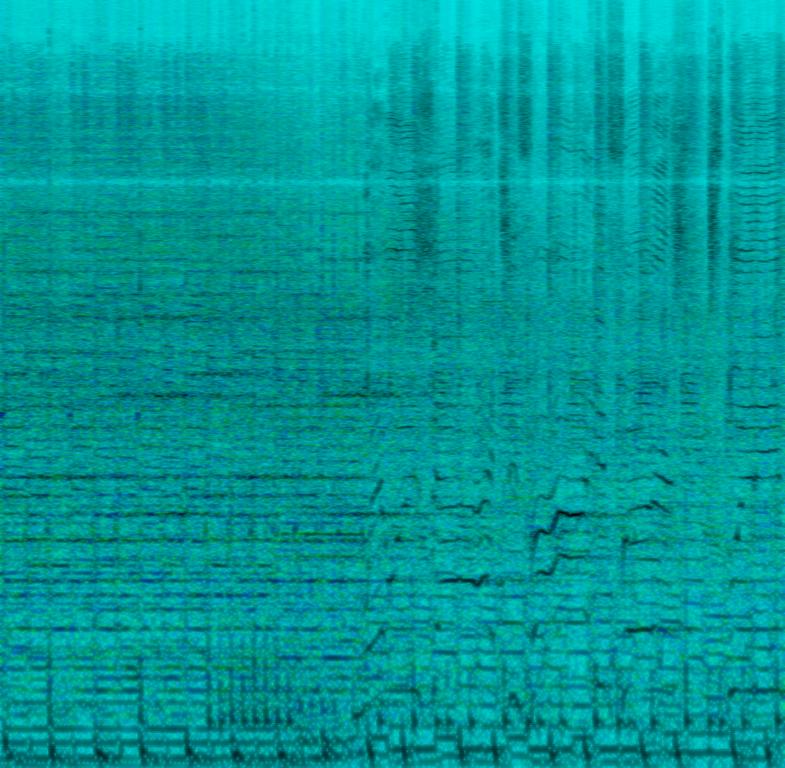
The Rock song features a passionate male vocalist singing over wide electric guitar melodies, groovy bass guitar, shimmering cymbals, groovy toms, punchy snare and kick hits. It sounds energetic, passionate, emotional and loud.